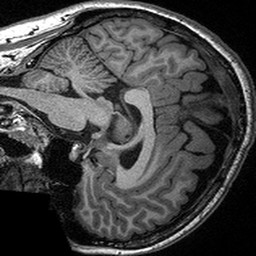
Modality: T1w
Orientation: sagittal
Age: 34
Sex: female